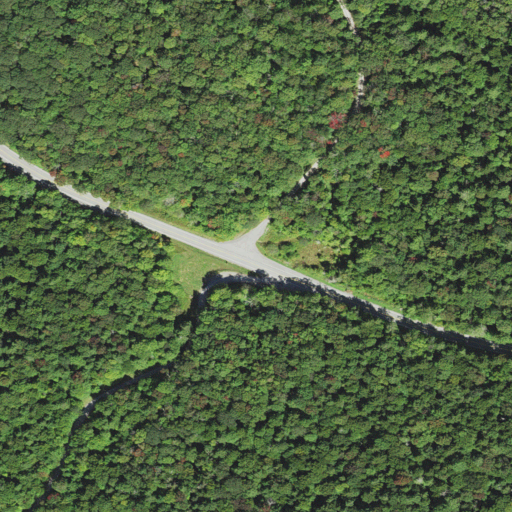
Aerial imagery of gap in West Virginia named Cromer Top containing mixed forest, open development, deciduous forest, evergreen forest, low intensity development, and medium intensity development